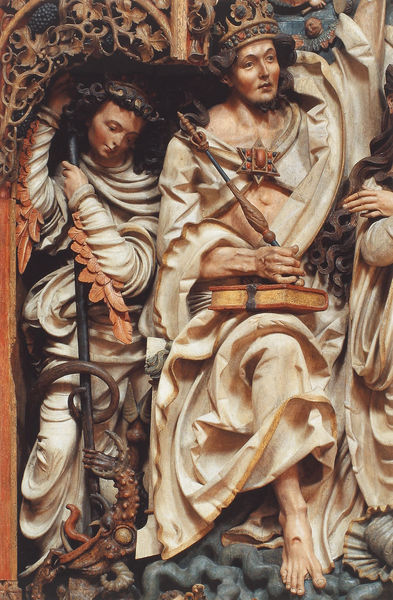
Titel: Hochaltar der Filialkirche St. Michael in Niederrotweil am Kaiserstuhl
Künstler: H. L. Meister
Standort: Niederrotweil am Kaiserstuhl, Filialkirche St. Michael (EU - D - BW)
Schlagwörter: flügel, fuß, hand, mann, umhang, ausschnitt, bunt, holz, männer, nase, blick, bart, bibel, falten, federn, figur, gewand, haare, brosche, krone, locken, engel, ranken, skulptur, relief, farbig, holzschnitt, wangen, wellen, stab, backen, könig, wein, detail, verzierung, bemalt, buch, religion, stern, schlange, kranz, lorbeerkranz, altar, schnitzerei, skulpturen, jesus, töten, erzengel, drachen, drache, geschnitzt, zepter, drachentöter, michael, davidstern, bakcen, strern, davidsstern, vrzierung